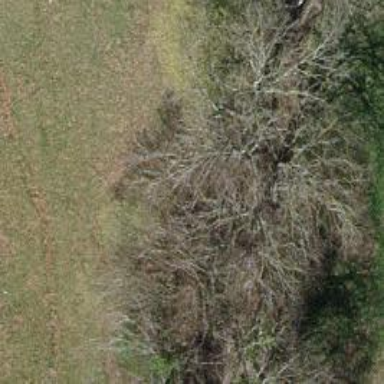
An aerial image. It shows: Single tag "natural: tree."